Question: I have following problem with Linq to entities.
Diagram:

Linq to entities query (incomplete yet):
'''
from a in Anlaesse
join b in Beurteilung on a.AnlassID equals b.AnlassID into ab
from b in ab.DefaultIfEmpty()
join r in Rangliste on a.AnlassID equals r.AnlassId
join p in Pony on r.PonyId equals p.PonyID into rp
from p in rp.DefaultIfEmpty()
where a.AnlassID == 67
select new
{
BeurteilungId = b.BeurteilungID == null ? 0 : b.BeurteilungID,
PonyID = p.PonyID == null ? 0 : p.PonyID,
Name = p.Name,
PonyName1 = r.PonyName1,
AnlassId = a.AnlassID == null ? 0 : a.AnlassID
}
'''
Generated SQL:
'''
SELECT
[Extent1].[AnlassID] AS [AnlassID],
CASE WHEN ([Extent2].[BeurteilungID] IS NULL) THEN 0 ELSE
[Extent2].[BeurteilungID] END AS [C1],
CASE WHEN ([Extent4].[PonyID] IS NULL) THEN 0 ELSE [Extent4].[PonyID] END
AS [C2],
[Extent4].[Name] AS [Name],
[Extent3].[PonyName1] AS [PonyName1]
FROM [sspv].[Anlaesse] AS [Extent1]
LEFT OUTER JOIN [sspv].[Beurteilung] AS [Extent2] ON [Extent1].[AnlassID]
= [Extent2].[AnlassID]
INNER JOIN [sspv].[Rangliste] AS [Extent3] ON [Extent1].[AnlassID] =
[Extent3].[AnlassId]
LEFT OUTER JOIN [sspv].[Pony] AS [Extent4] ON [Extent3].[PonyId] =
[Extent4].[PonyID]
WHERE 67 = [Extent1].[AnlassID]
'''
Problem is that I'm unable to add the left outer join between Pony and Beurteilung because all tables are already "used" in my query. Without this the result is wrong because it Returns for each Pony all Beurteilung.
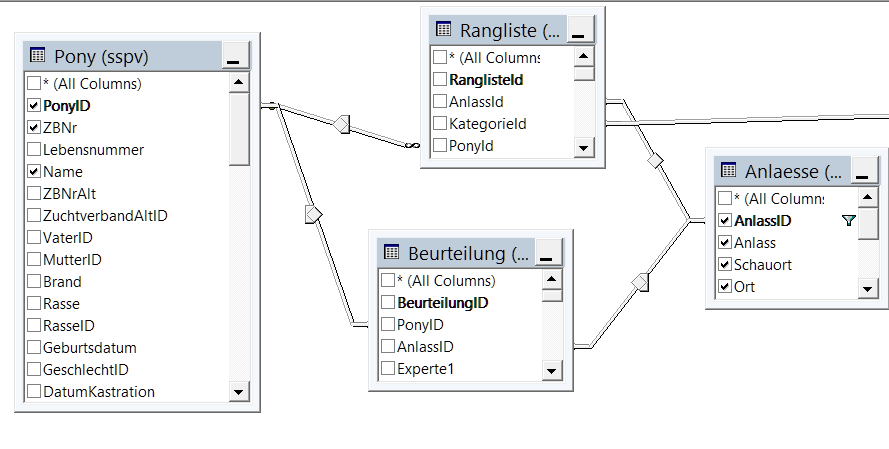
Answer: Let's assume you want to left join 'Pony' to 'Beurteilung'. And let's assume both have a 'PonyId' property. A clause like this would act as an inner join:
'''
where p.PonyId == b.PonyId
'''
A clause like this would act as a left join.
'''
where b == null || p.PonyId == b.PonyId
'''
However, you are finding this hard because it really doesn't look like you are using Entity Framework properly. Have you mapped any navigation properties or collections? If you haven't then add them because this is sort of the point of EF. If you have then you shouldn't have any need to use inner or left joins; you just traverse the navigation properties.